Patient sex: M
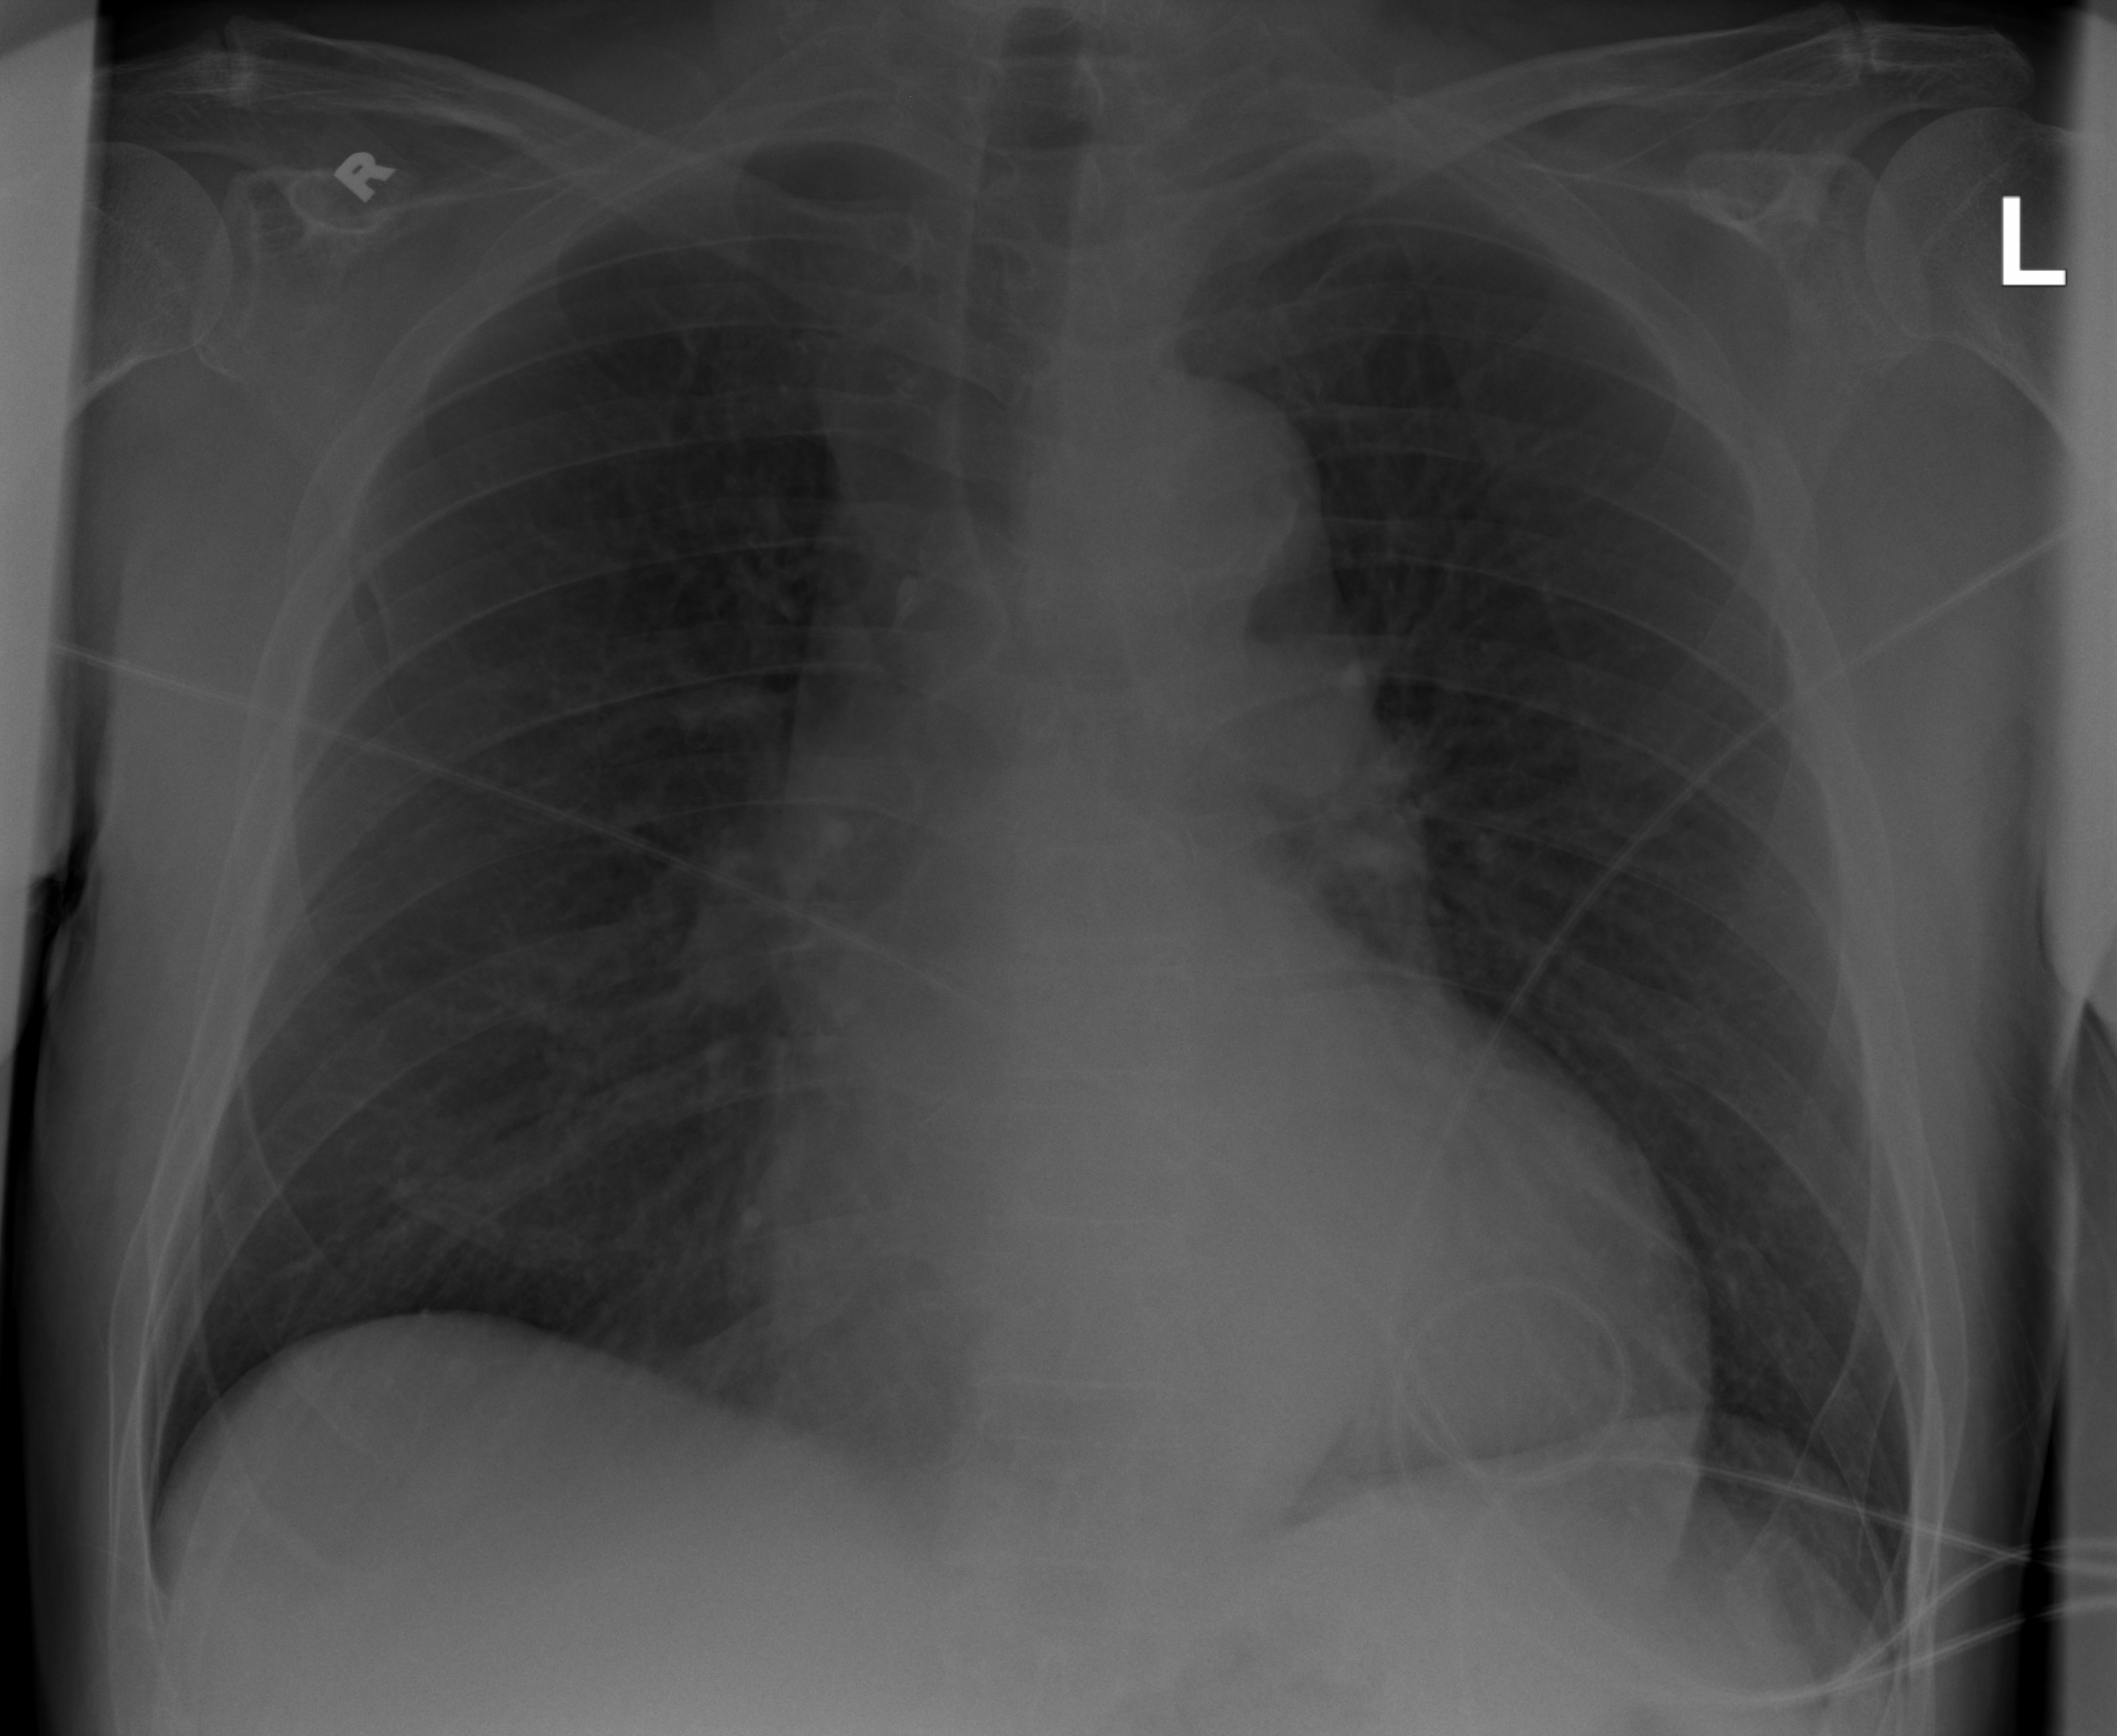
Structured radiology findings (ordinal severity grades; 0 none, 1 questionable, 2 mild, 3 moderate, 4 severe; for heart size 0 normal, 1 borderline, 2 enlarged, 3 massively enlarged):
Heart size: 1
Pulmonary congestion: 1
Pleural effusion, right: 0
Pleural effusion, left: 0
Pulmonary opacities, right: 0
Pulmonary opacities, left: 0
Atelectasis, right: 0
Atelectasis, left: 0